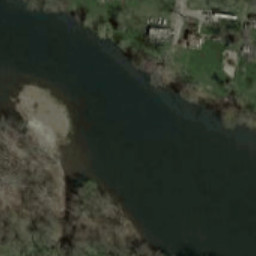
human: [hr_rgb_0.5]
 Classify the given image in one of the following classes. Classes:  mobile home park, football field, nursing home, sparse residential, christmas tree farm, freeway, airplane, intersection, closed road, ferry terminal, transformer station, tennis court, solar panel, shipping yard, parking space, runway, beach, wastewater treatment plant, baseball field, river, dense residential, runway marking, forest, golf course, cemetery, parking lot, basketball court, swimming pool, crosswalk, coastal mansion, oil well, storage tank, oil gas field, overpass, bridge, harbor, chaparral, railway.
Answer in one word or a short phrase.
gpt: river